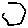
Label: hexagon